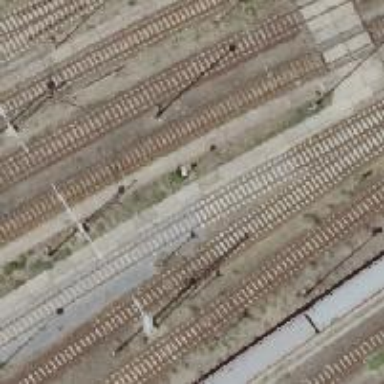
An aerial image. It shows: Railway signal.